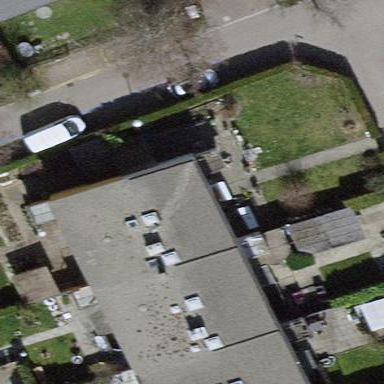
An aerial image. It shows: House with flat roof.